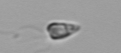
Label: flagellate